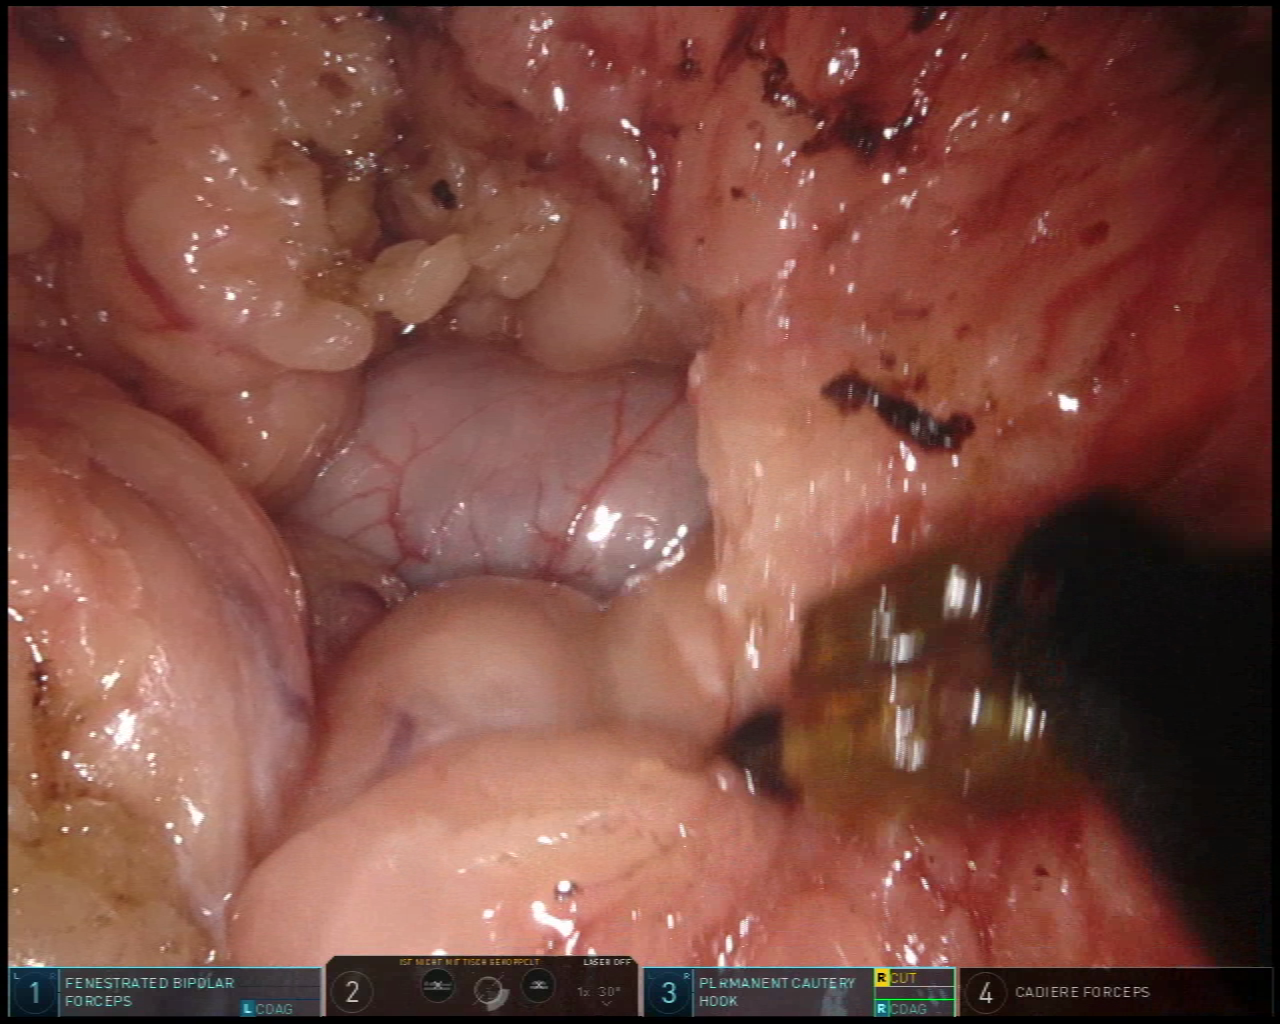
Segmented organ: stomach
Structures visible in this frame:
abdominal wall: no
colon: no
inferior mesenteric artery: no
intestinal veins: no
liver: no
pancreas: no
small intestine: no
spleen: no
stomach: yes
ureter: no
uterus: no
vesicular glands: no